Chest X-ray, AP view. Patient: 39 years old, sex F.
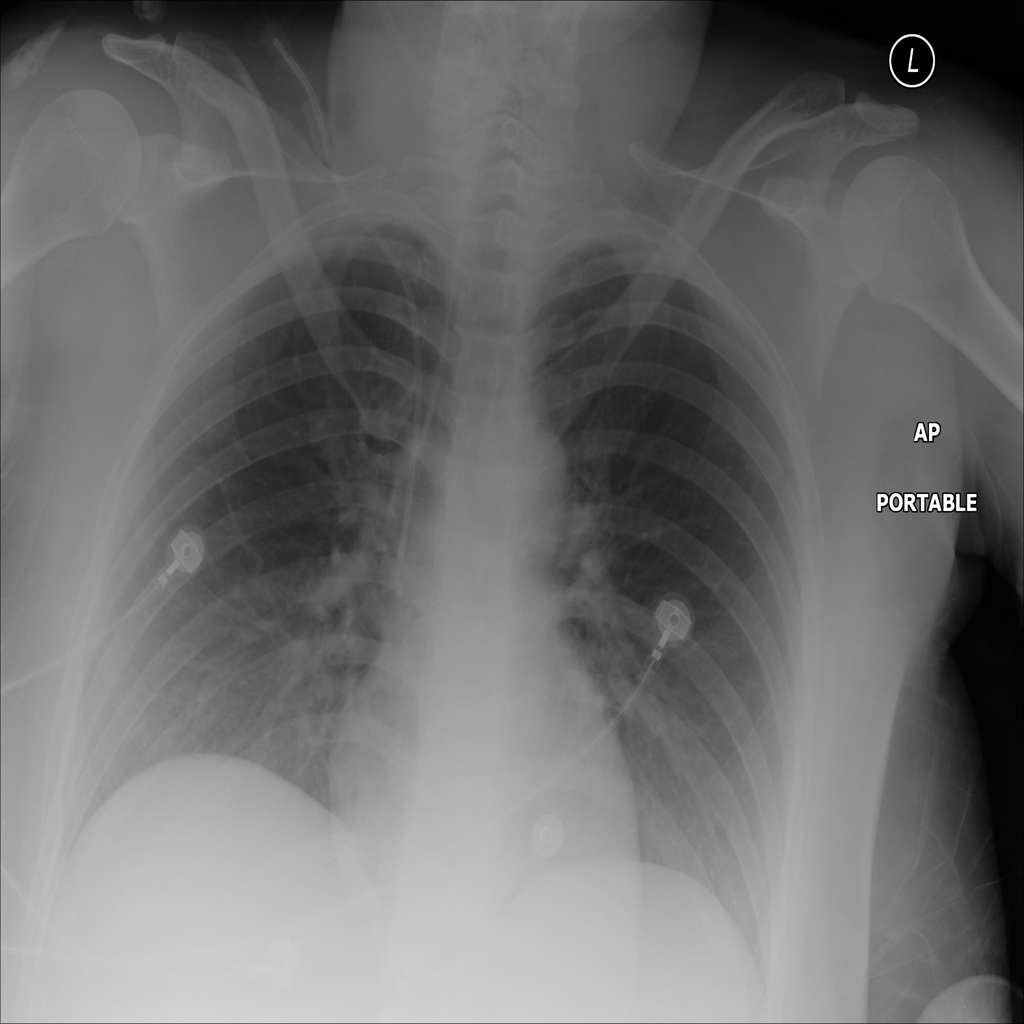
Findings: No Finding